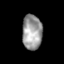
Tissue: skin
Cell type: Epithelial cells
Senescence score: 0.2843
Nuclear area (px): 673
Mean DAPI intensity: 157.379